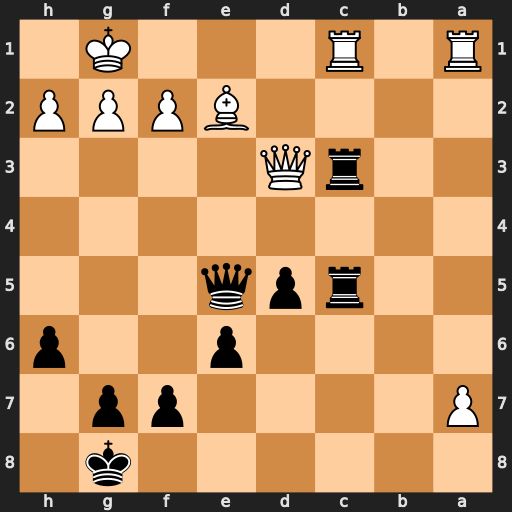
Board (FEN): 6k1/P4pp1/4p2p/2rpq3/8/2rQ4/4BPPP/R1R3K1
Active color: b
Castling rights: -
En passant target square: -
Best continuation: Rxc1+ Rxc1 Rxc1+